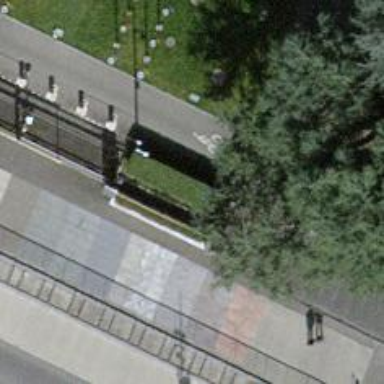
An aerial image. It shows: Full-height turnstile barrier.